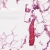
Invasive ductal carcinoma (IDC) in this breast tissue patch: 0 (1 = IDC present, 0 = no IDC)